Field crop: maize
Growth stage: 2
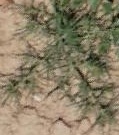
Species: salsola